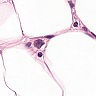
Metastatic tissue present: yes